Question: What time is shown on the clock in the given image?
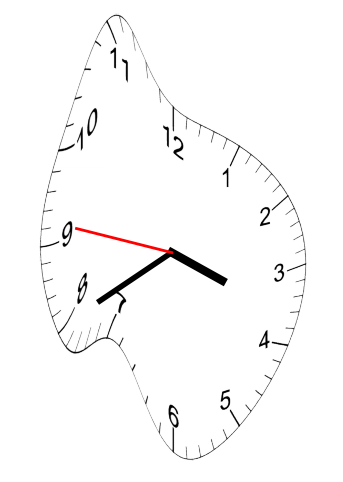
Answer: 03:39:46